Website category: jobs
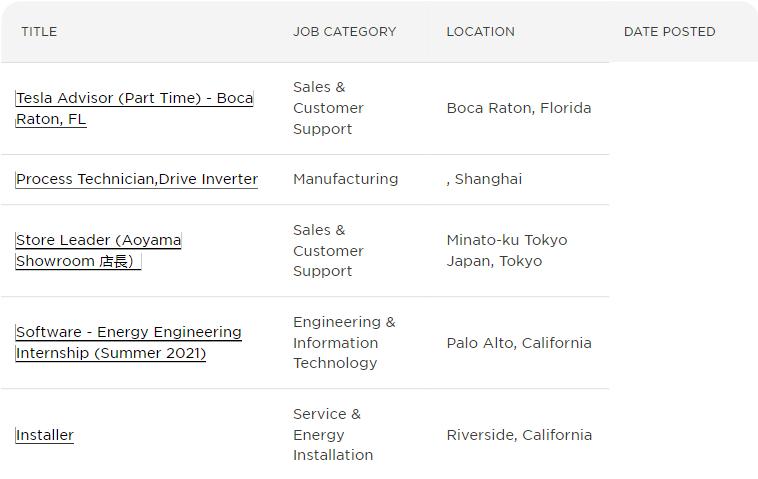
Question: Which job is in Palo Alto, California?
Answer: Software - Energy Engineering Internship (Summer 2021)

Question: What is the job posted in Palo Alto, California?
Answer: Software - Energy Engineering Internship (Summer 2021)

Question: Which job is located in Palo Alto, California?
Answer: Software - Energy Engineering Internship (Summer 2021)

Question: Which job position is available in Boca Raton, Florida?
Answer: Tesla Advisor (Part Time) - Boca Raton, FL

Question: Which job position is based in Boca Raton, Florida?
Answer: Tesla Advisor (Part Time) - Boca Raton, FL

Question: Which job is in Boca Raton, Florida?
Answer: Tesla Advisor (Part Time) - Boca Raton, FL

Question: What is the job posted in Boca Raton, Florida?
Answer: Tesla Advisor (Part Time) - Boca Raton, FL

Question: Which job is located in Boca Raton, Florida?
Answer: Tesla Advisor (Part Time) - Boca Raton, FL

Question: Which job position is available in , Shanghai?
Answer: Process Technician,Drive Inverter

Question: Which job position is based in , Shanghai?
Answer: Process Technician,Drive Inverter

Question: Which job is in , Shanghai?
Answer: Process Technician,Drive Inverter

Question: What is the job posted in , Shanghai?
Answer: Process Technician,Drive Inverter

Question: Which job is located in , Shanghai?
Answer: Process Technician,Drive Inverter